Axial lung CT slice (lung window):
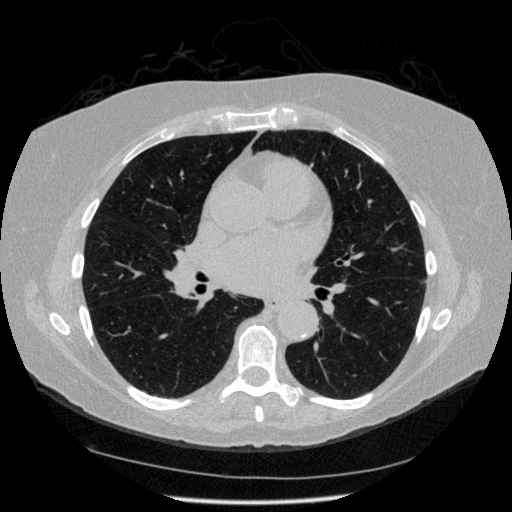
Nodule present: no